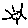
Label: sun